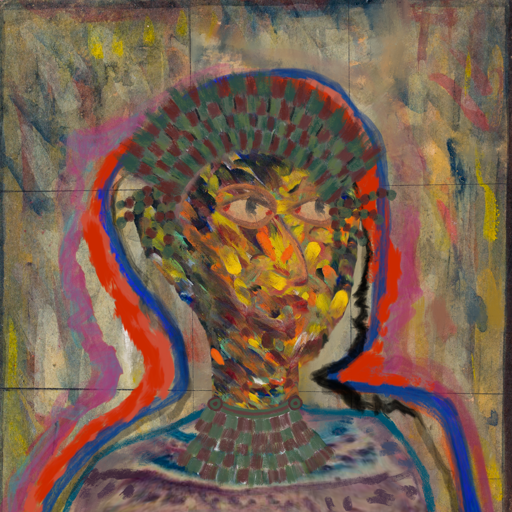
Background: GypsyMother, Head And Neck Side: An_Impression, Face Side: GypsyMother, Bust: HillGirl, Hair Side: Experience, Head Accessory: After_Raid_Crown, Second Necklace: After_Raid, Necklace: Blank, Baby: Blank